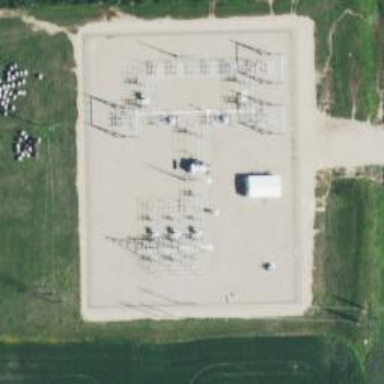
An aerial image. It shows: Switch for power supply.